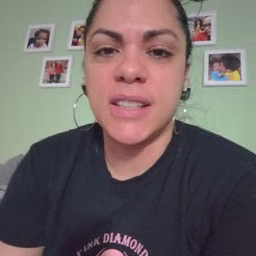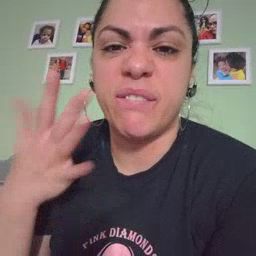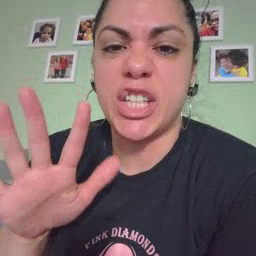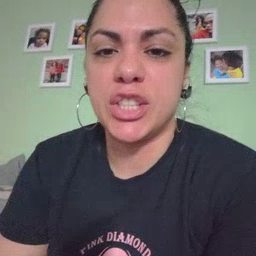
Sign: finish